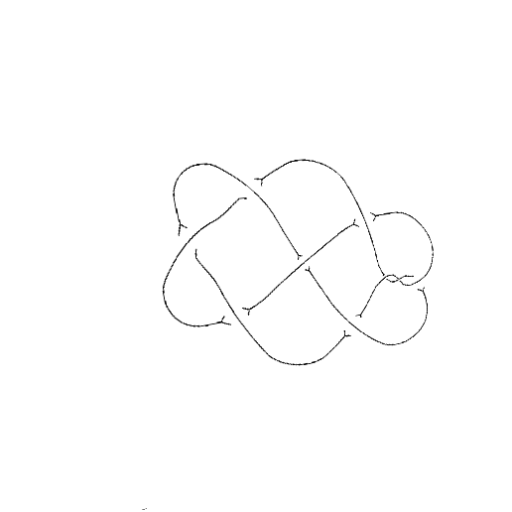
Crossing number: 9